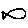
Label: fish